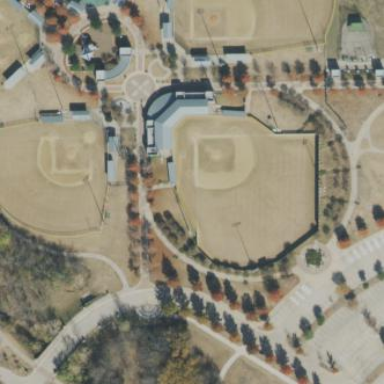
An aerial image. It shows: Baseball pitch for leisure land activities.